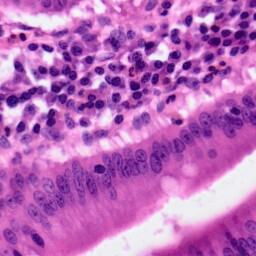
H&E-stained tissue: Pancreatic